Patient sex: F
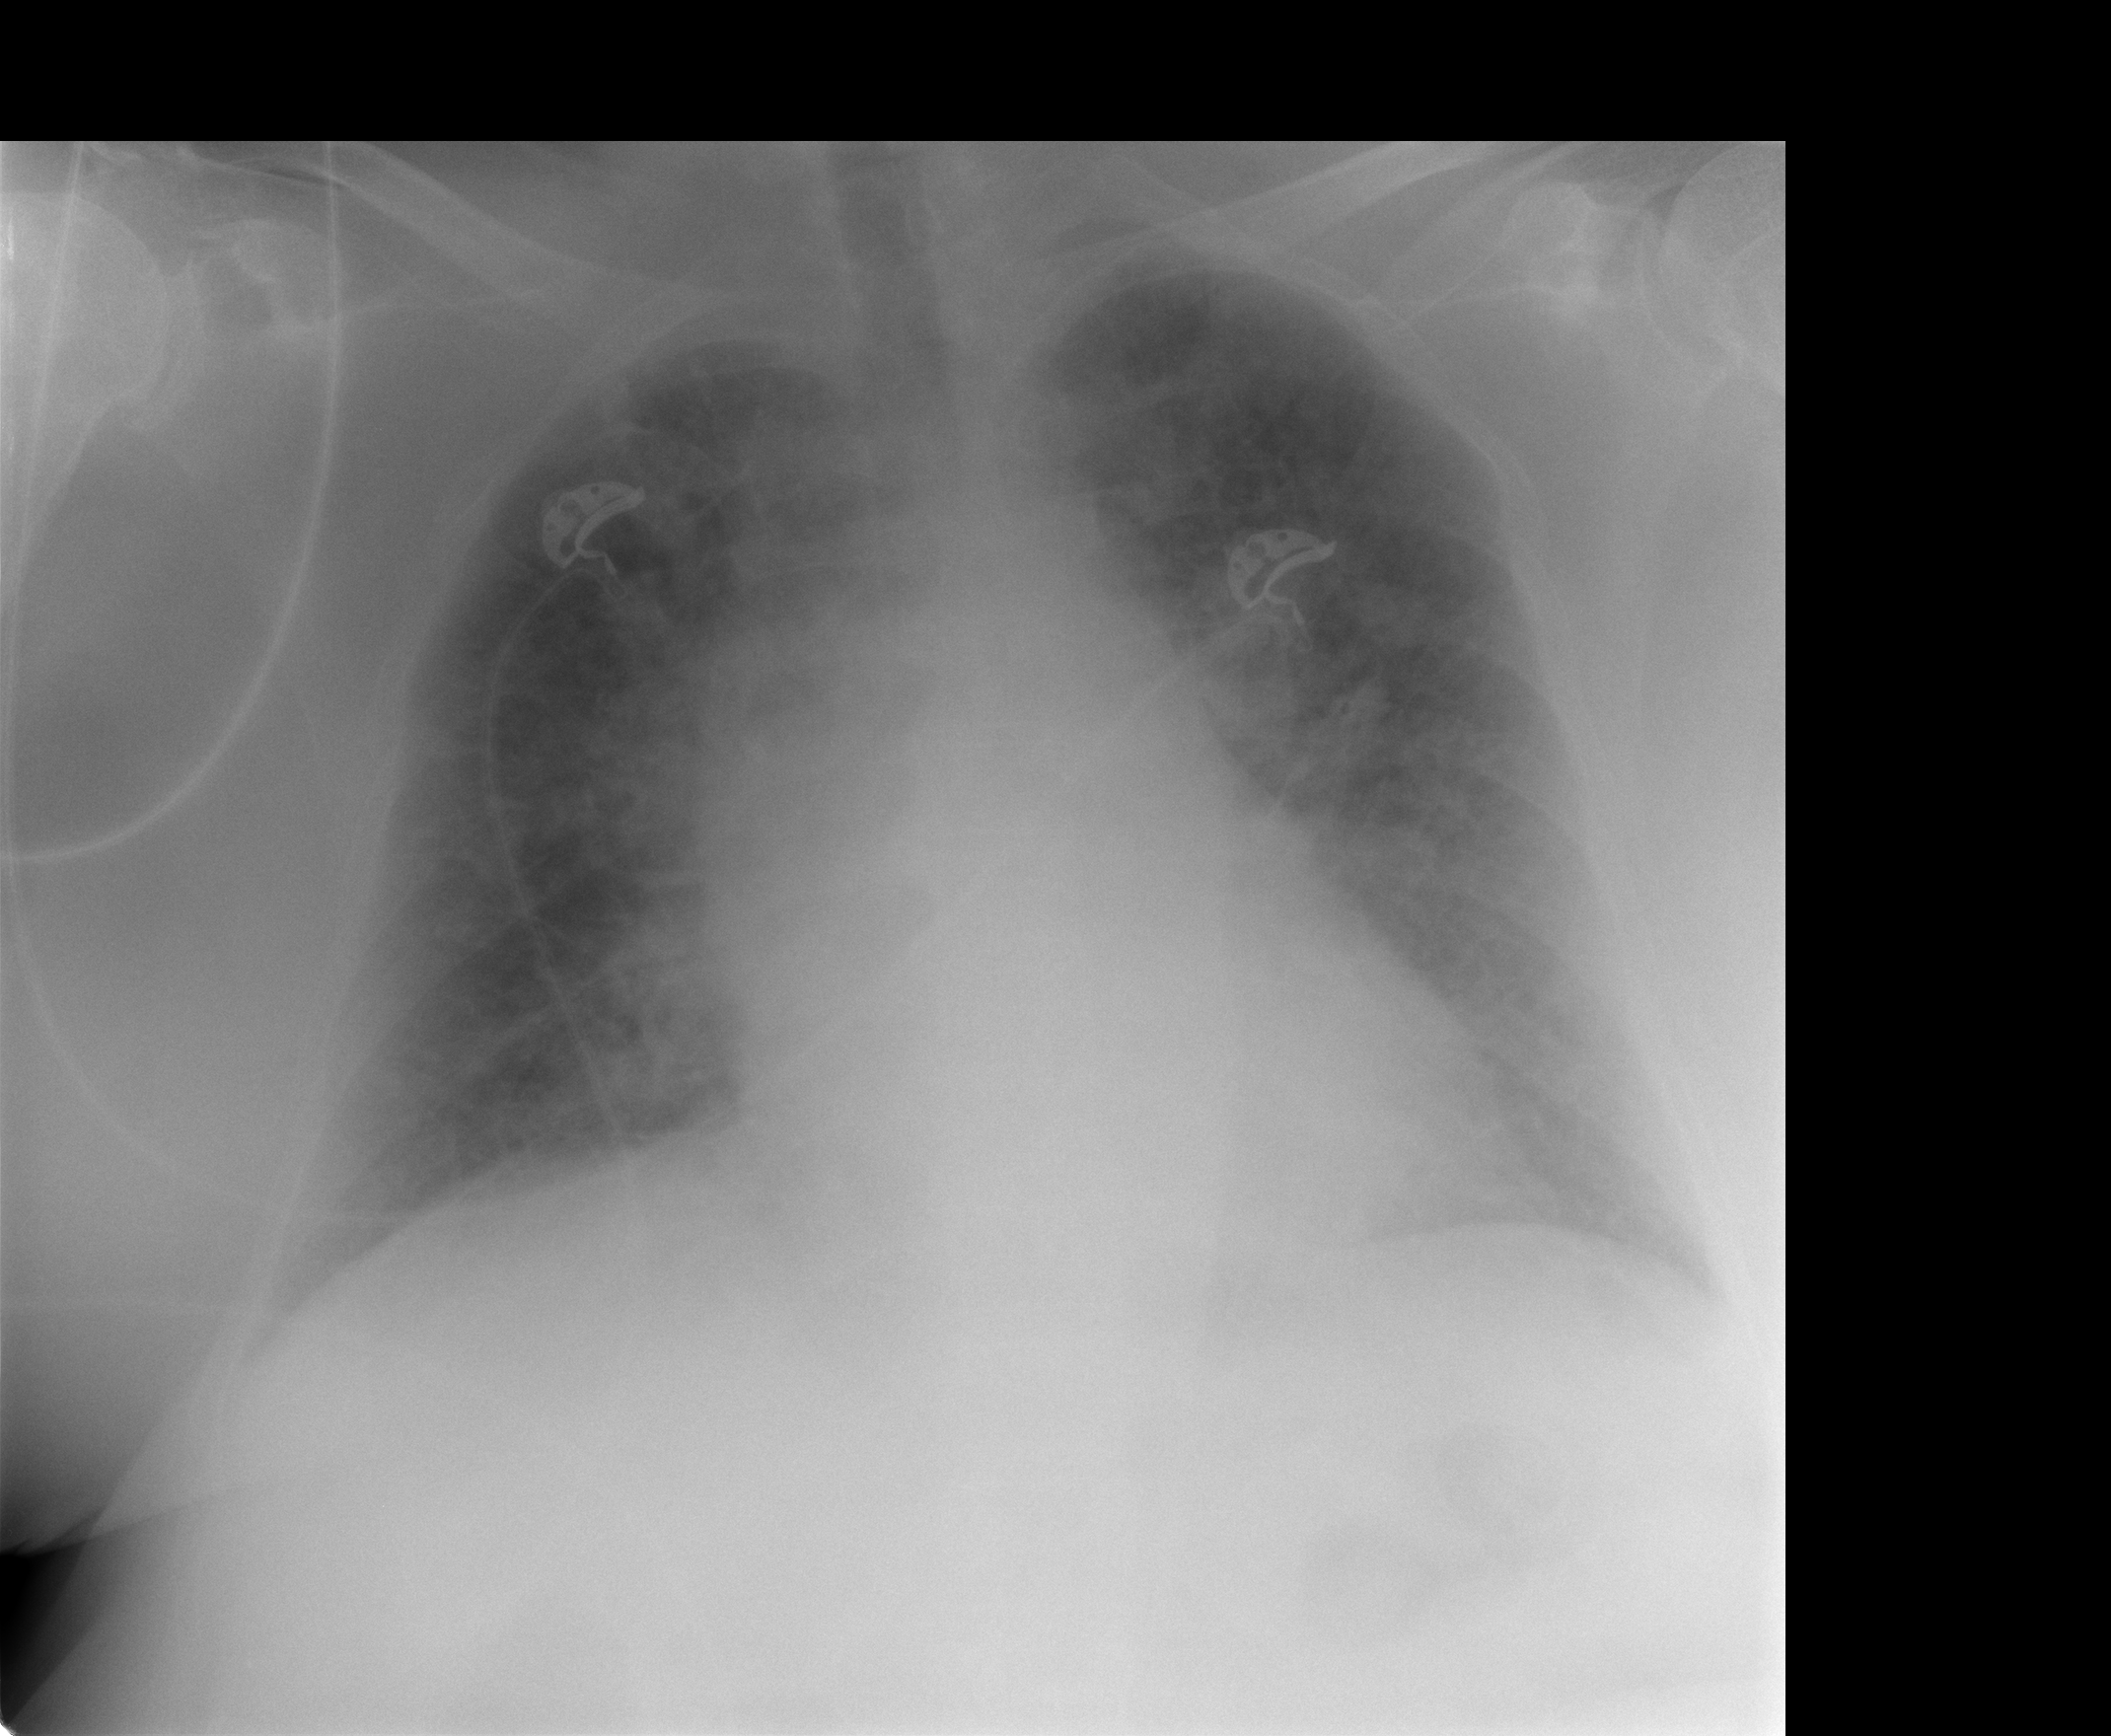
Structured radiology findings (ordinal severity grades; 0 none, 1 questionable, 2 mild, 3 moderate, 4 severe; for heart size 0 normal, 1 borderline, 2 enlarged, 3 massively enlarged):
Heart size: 2
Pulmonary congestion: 2
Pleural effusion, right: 0
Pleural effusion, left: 0
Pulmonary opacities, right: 2
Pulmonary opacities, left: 2
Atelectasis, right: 2
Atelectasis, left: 2